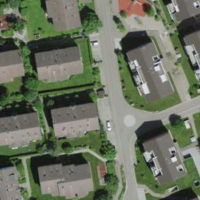
EUNIS habitat code: 54
Species observed at this site:
Vinca major